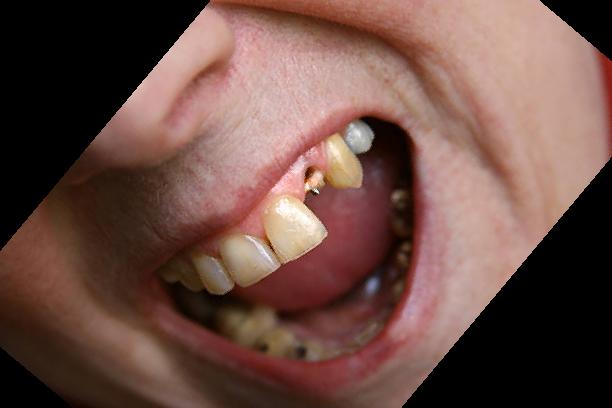
Condition: hypodontia